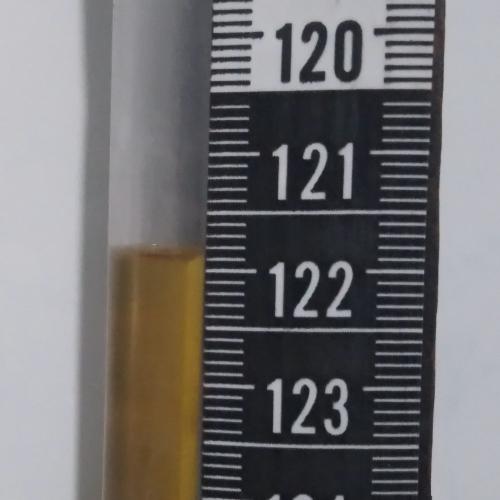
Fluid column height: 121.9 cm